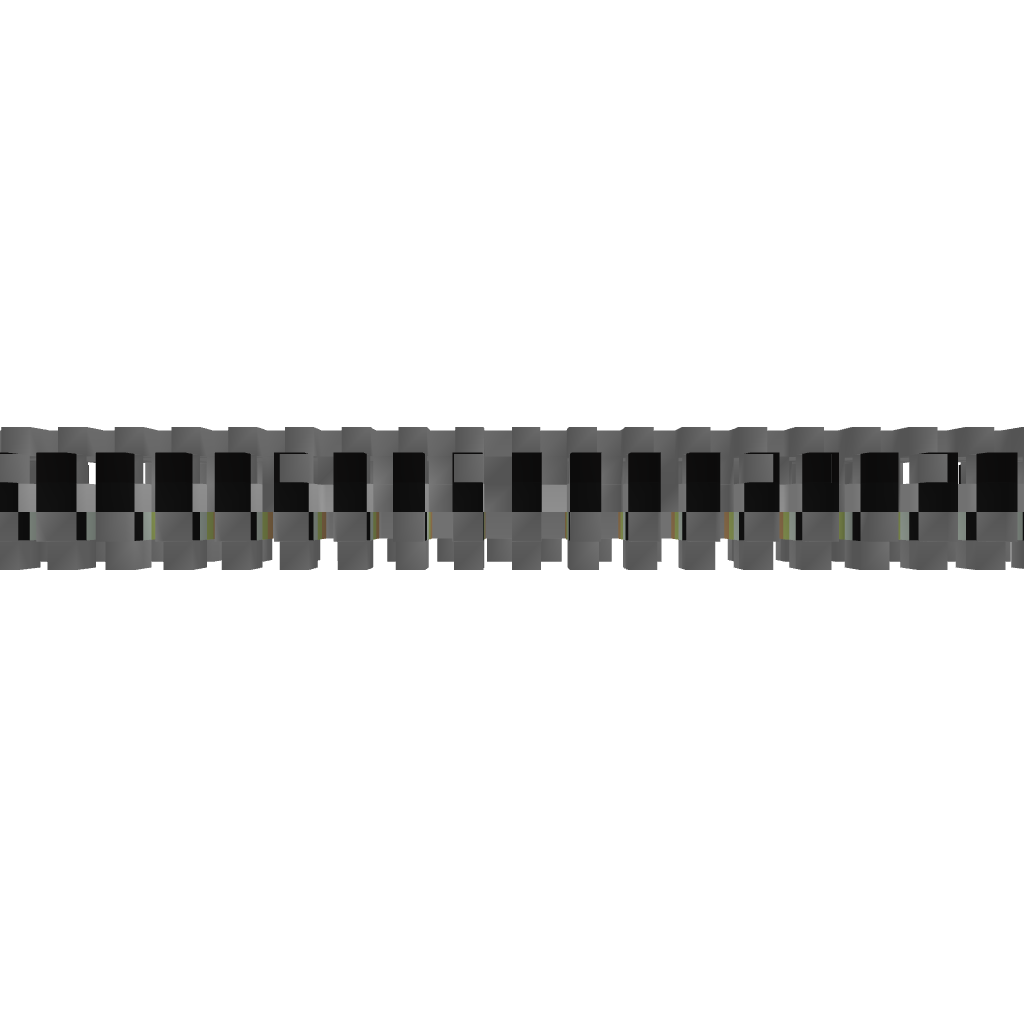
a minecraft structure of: temple run :D